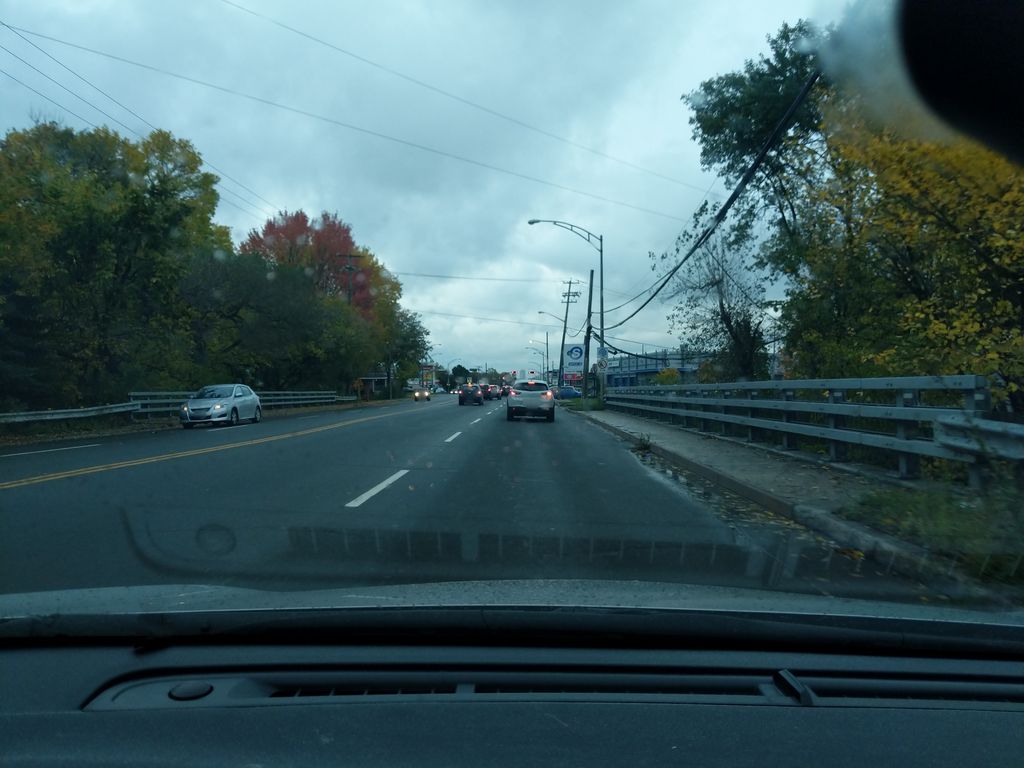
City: quebec_city